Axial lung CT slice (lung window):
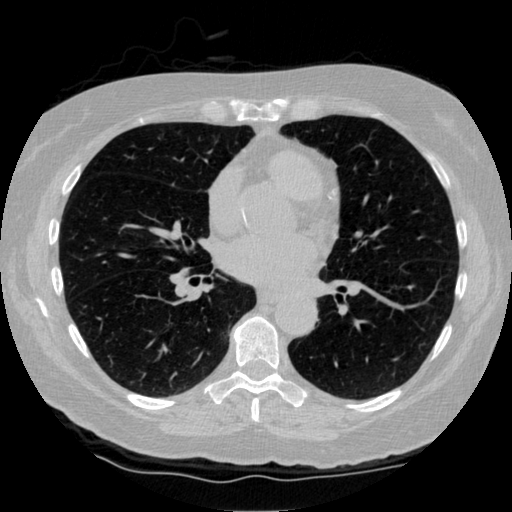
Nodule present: no